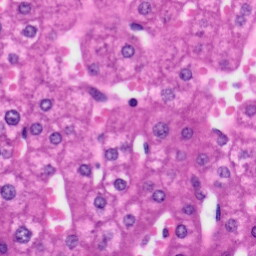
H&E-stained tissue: Liver